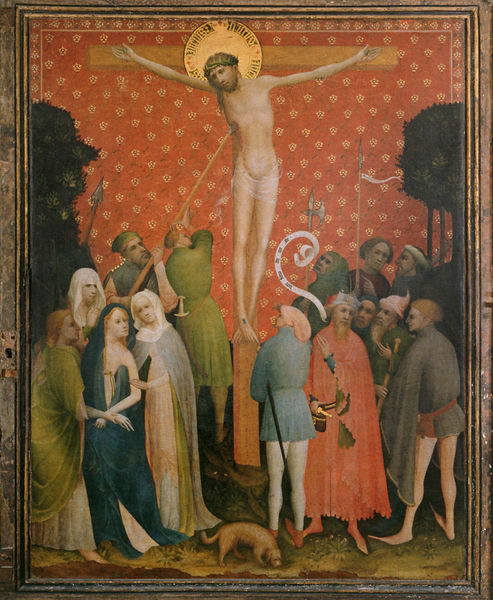
Titel: Goldene Tafel, Kreuzigung Christi (geschlossener Zustand, rechter Flügel)
Künstler: Meister der Goldenen Tafel
Schlagwörter: baum, schurz, wunde, bäume, männer, hund, rot, muster, ornament, rahmen, kirche, farbe, lanze, kopftuch, kreuz, religion, pilatus, heiligenschein, jesus, kreuzigung, strumpfhose, speer, maria, maria magdalena, schwamm, ikone, tafelbild, essig, fond, dreinageltypus